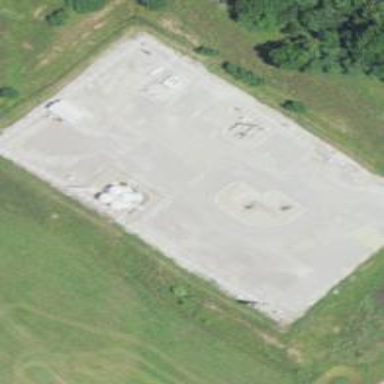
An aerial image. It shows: Storage tank that is man-made.